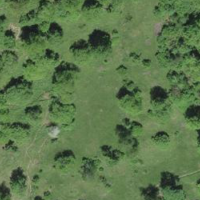
EUNIS habitat code: 23
Species observed at this site:
Mercurialis perennis